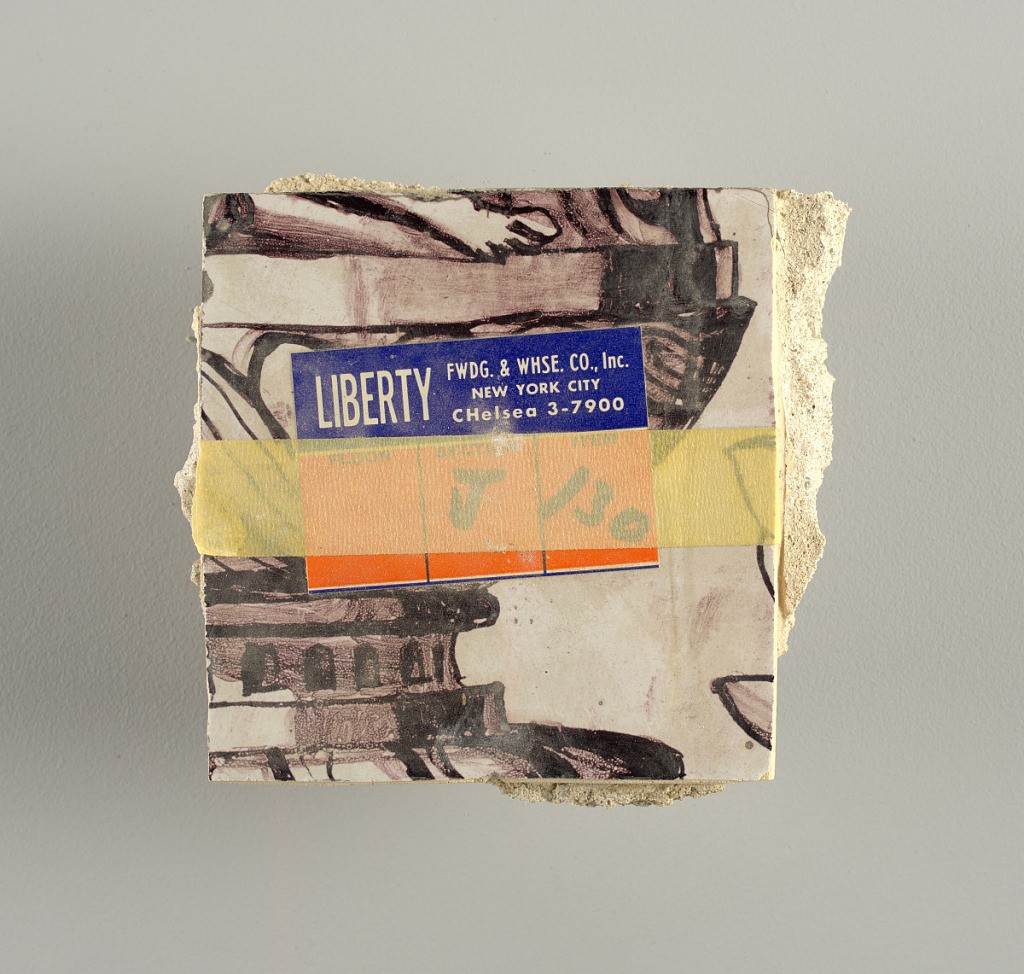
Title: Wall facing
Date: ca. 1725
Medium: tin-glazed earthenware, underglaze
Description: Two vertical rectangles, twenty-three tiles high.  A) Nine tiles wide at top; seven tiles wide at bottom.  B) Ten and one-half tiles wide.

Arabesque design of foliage.  A) with centered figure of Justice under a canopy.  B) with centered urn.